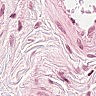
Metastatic tissue present: no